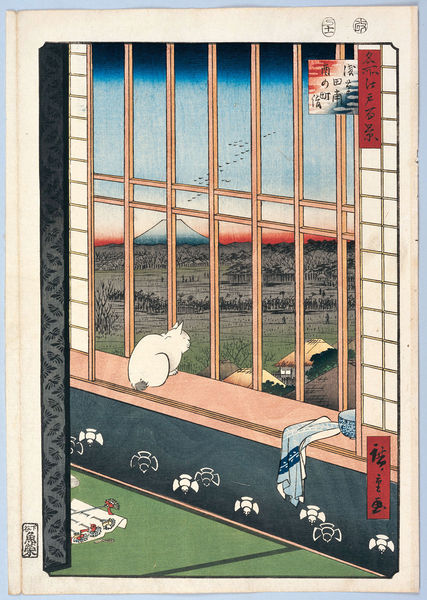
Titel: 100 berühmte Ansichten von Edo
Künstler: Utagawa Hiroshige
Schlagwörter: berg, blau, himmel, umhang, bäume, grün, landschaft, fenster, licht, weiss, zimmer, haus, rot, tuch, muster, ornament, schale, schüssel, signatur, dämmerung, horizont, häuser, vögel, gitter, hütte, sonne, garten, aussicht, holzschnitt, japan, schrift, papier, farbe, graphik, sonnenuntergang, tapete, japanisch, schriftzeichen, abendrot, steppe, katze, vulkan, asien, druck, druckgraphik, illustration, text, asiatisch, koloriert, kacheln, chinesisch, china, pergament, weisse katze, gitterstäbe, morgenrot, fensterbank, fensterbrett, verlauf, farbholzschnitt, matte, buchmalerei, reis, zimmel, korea, fuji, fujijama, fujiyama, fujiama, hokusai, tatami, hiroshige, berg hügel, vulkan+berg, futschi, futojamo